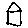
Label: house